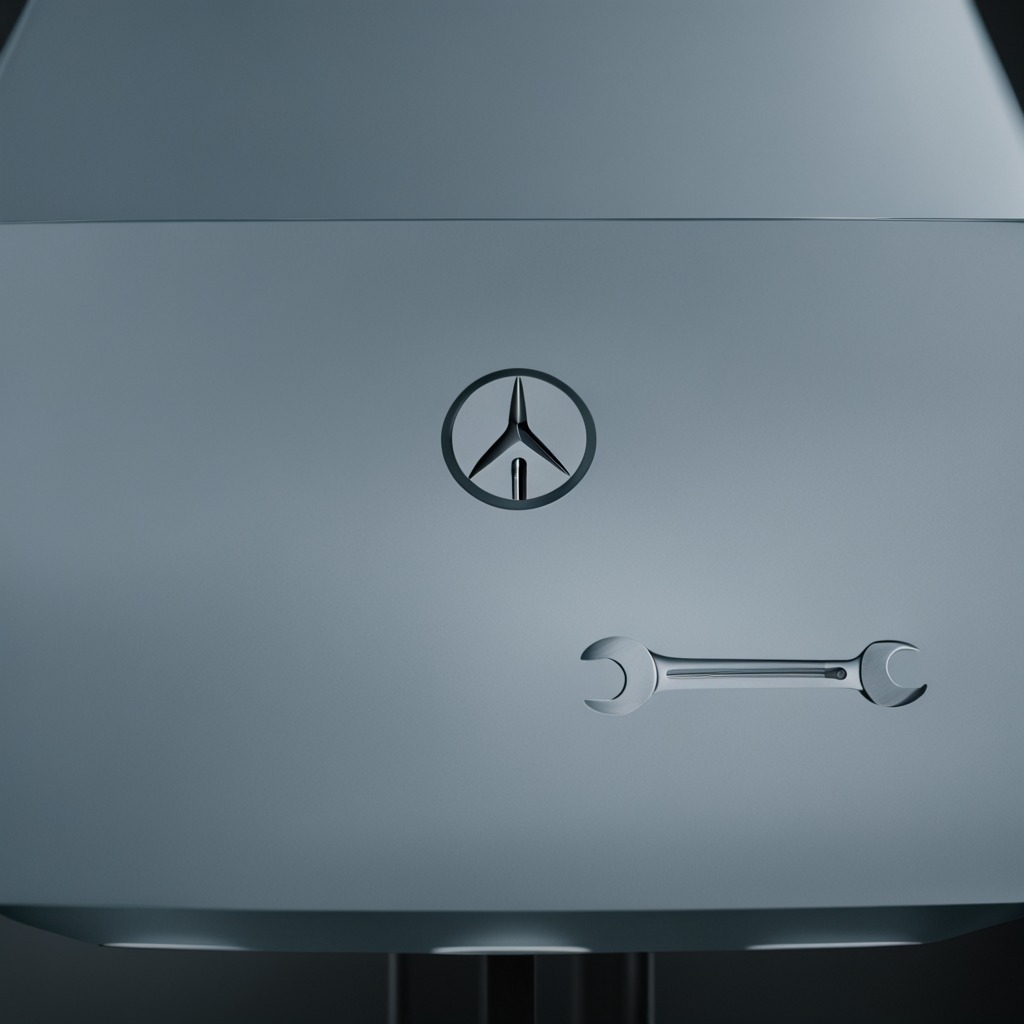
An wrench is lying on the toolbox surface in the airplane hangar workshop 8K.